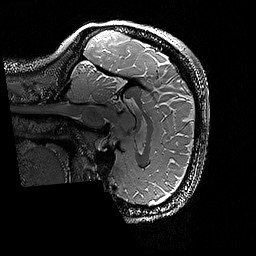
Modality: T2w
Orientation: sagittal
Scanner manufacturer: siemens
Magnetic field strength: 3 T
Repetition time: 3.2 s
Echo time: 0.428 s